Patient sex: M
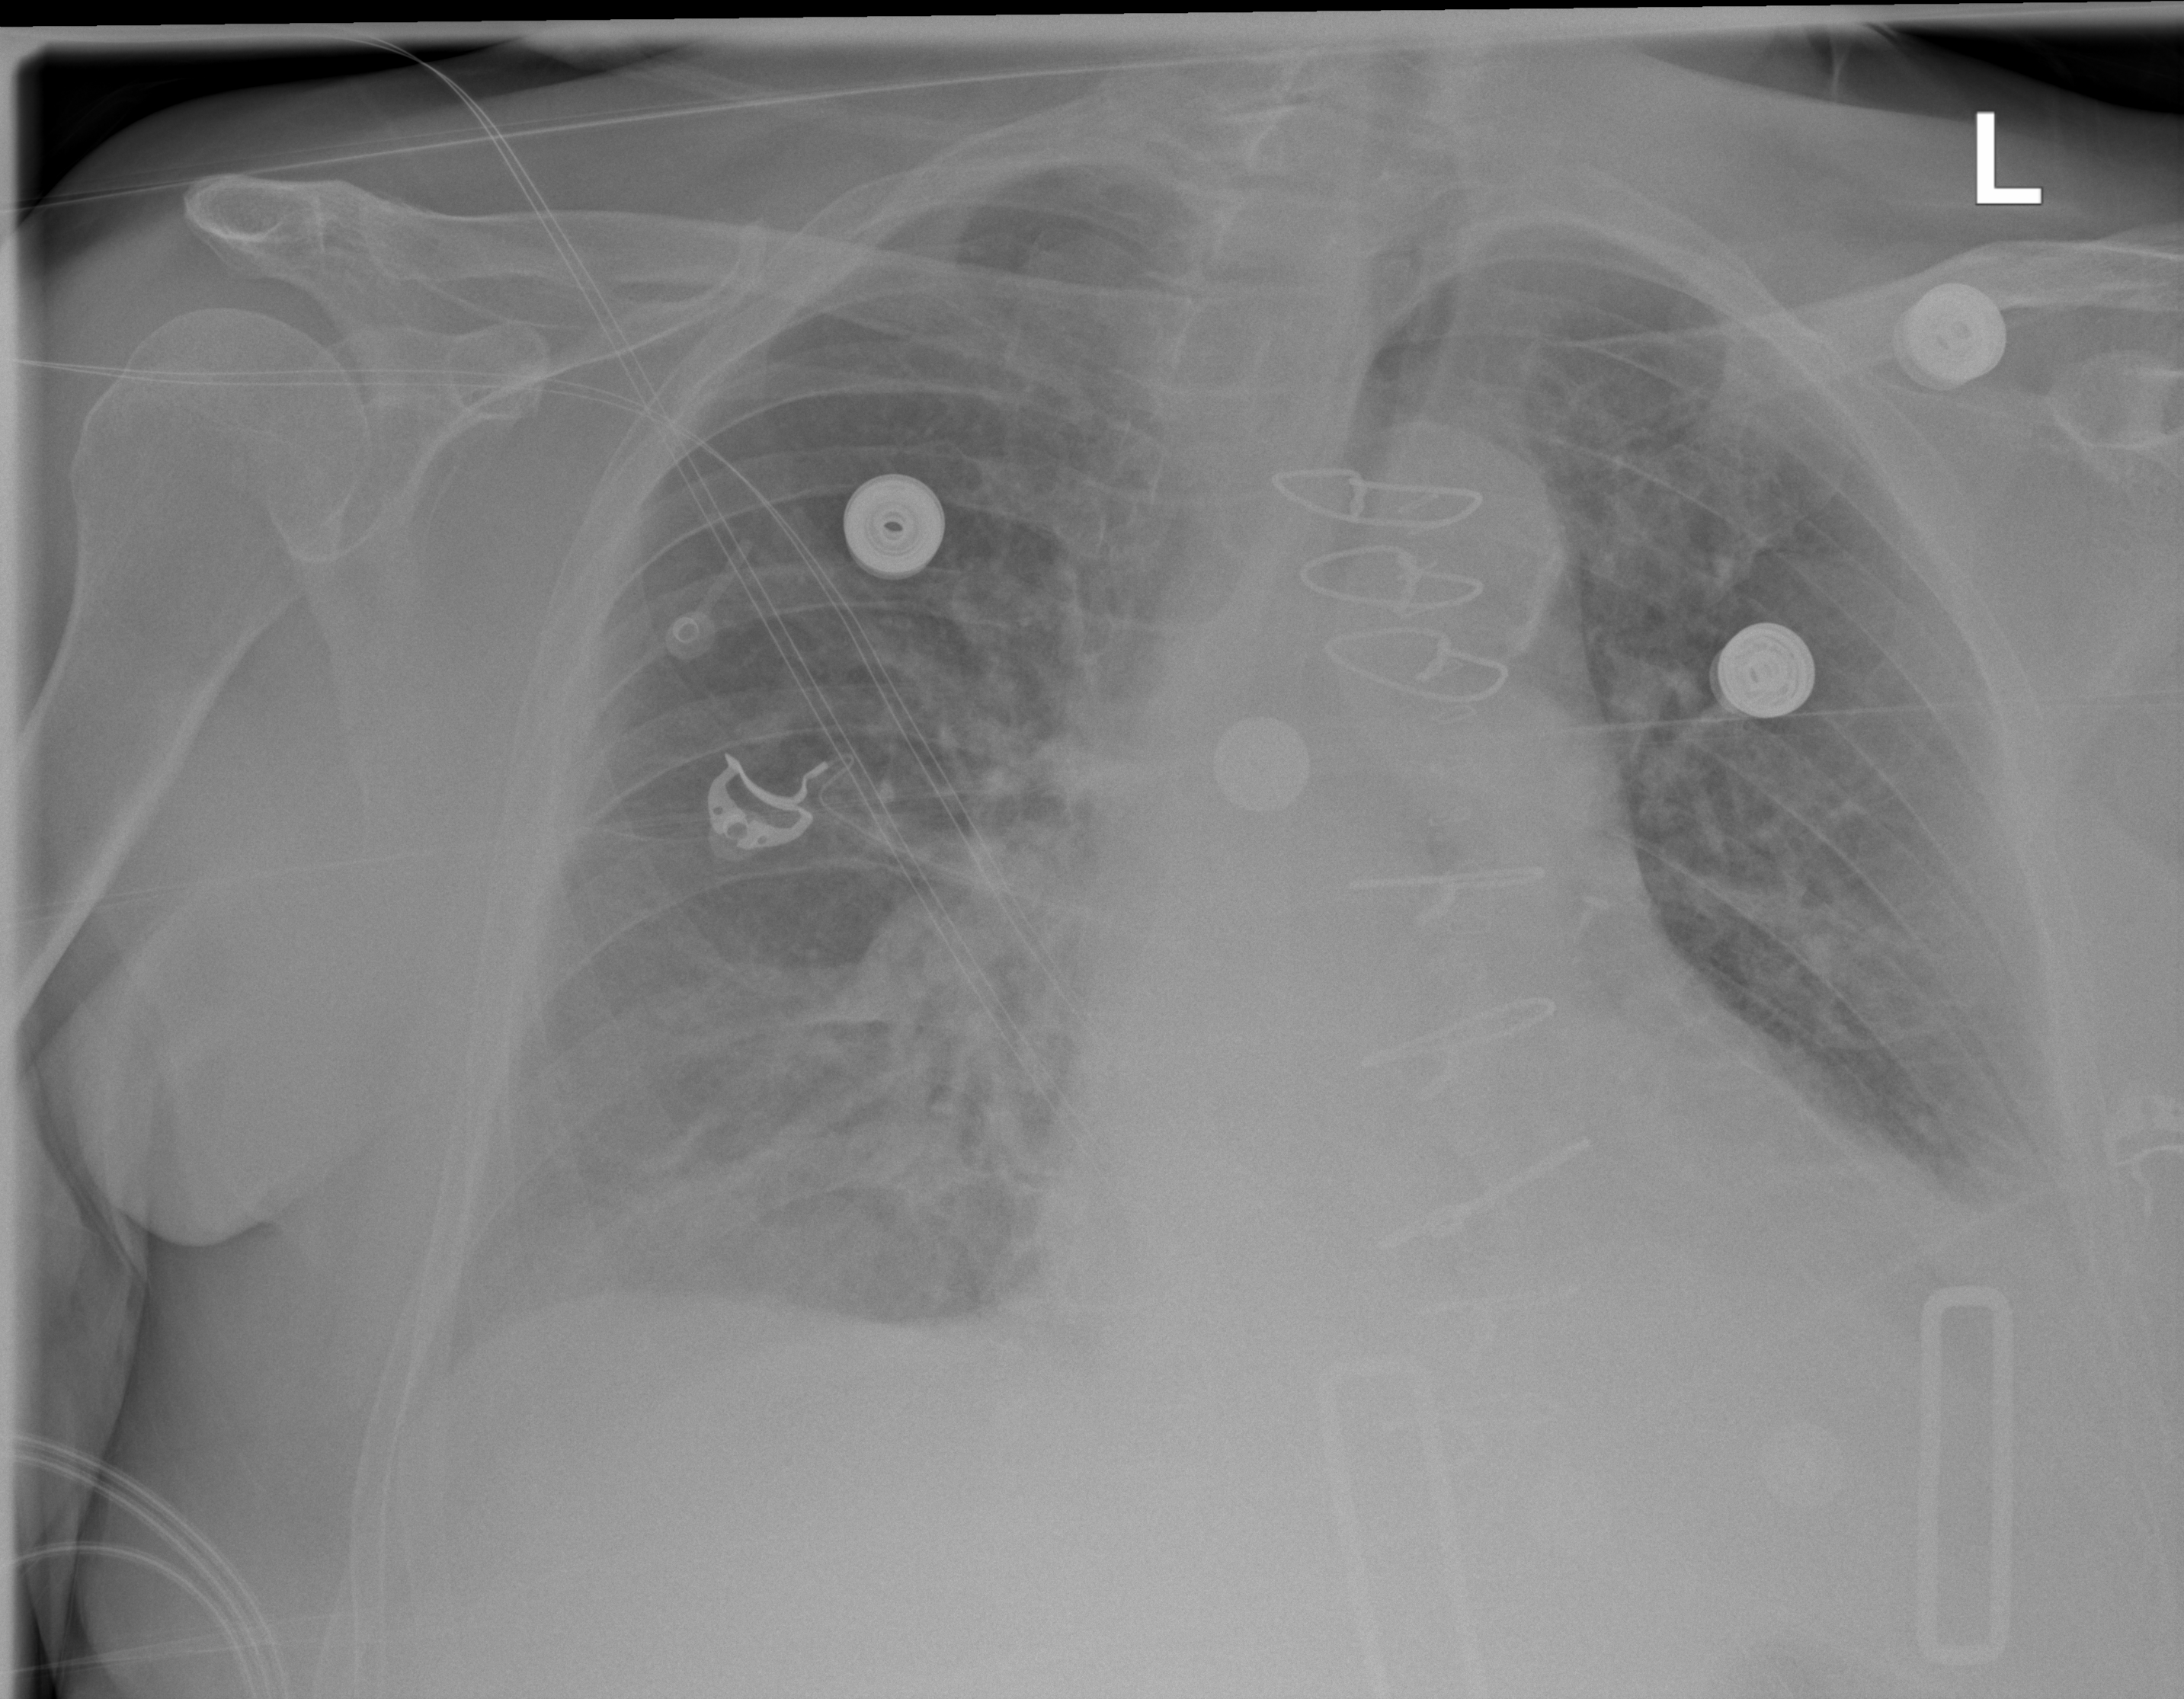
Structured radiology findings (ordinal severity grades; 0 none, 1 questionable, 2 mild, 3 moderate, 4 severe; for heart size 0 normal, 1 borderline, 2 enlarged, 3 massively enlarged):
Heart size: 2
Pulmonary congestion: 2
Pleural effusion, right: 2
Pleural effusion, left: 2
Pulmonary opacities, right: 2
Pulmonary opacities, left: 0
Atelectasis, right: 2
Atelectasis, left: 2